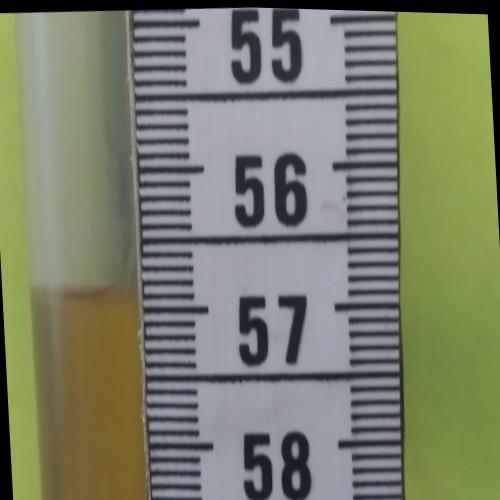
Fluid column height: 56.8 cm